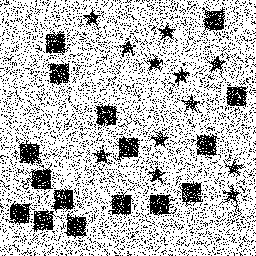
Squares: 16
Triangles: 0
Stars: 12
Total shapes: 28